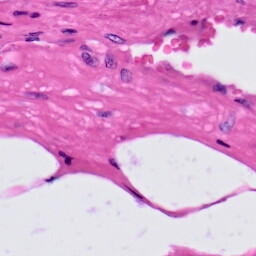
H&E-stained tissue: Prostate